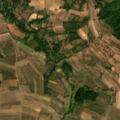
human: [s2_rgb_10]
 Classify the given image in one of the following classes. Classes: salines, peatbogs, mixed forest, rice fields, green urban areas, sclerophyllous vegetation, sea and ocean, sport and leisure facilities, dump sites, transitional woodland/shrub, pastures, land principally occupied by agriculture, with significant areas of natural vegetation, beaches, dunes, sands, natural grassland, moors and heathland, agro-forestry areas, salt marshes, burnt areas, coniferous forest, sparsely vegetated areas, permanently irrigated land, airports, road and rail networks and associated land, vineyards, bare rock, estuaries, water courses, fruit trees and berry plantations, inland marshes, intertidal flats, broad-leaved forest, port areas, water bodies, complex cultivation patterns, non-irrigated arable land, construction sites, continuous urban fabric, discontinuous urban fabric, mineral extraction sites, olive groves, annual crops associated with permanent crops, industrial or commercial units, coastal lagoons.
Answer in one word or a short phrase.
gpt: non-irrigated arable land, land principally occupied by agriculture, with significant areas of natural vegetation, broad-leaved forest